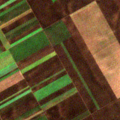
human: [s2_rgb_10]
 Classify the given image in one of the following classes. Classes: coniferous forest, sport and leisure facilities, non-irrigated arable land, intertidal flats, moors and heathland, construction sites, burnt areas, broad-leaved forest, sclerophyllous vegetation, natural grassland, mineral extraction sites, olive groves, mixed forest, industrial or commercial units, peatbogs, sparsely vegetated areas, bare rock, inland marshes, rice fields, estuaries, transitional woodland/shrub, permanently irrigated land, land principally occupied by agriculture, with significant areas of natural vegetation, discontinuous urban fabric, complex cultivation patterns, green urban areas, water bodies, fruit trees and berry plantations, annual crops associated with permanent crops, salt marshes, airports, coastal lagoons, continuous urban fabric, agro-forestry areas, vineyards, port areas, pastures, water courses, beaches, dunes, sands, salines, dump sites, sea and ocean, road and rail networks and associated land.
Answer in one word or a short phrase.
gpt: non-irrigated arable land